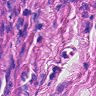
Metastatic tissue present: no